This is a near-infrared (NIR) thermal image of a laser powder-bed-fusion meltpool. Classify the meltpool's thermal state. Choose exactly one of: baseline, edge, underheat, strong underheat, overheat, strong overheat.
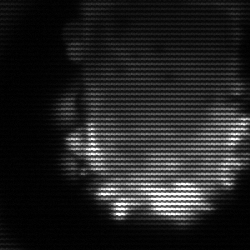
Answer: baseline